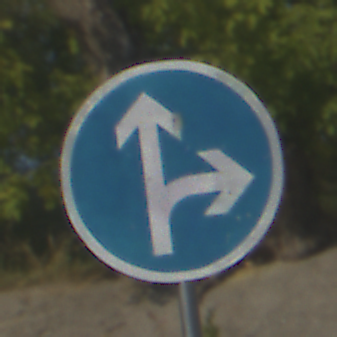
Verkehrszeichen: VorgeschriebeneFahrtrichtungGeradeausOderRechts
Umgebung: Outdoor, Nature
Tageszeit: MorningAfternoon
Wetter: PartlyCloudy
Licht: Natural
Jahreszeit: NotSpecified
Kontrast: HighContrast